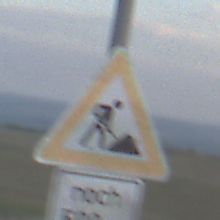
Verkehrszeichen: Arbeitsstelle
Zusatzzeichen unten: LaengeEinerStrecke3
Umgebung: Outdoor, Nature
Tageszeit: SunriseSunset
Wetter: PartlyCloudy
Licht: Natural
Jahreszeit: NotSpecified
Kontrast: LowContrast